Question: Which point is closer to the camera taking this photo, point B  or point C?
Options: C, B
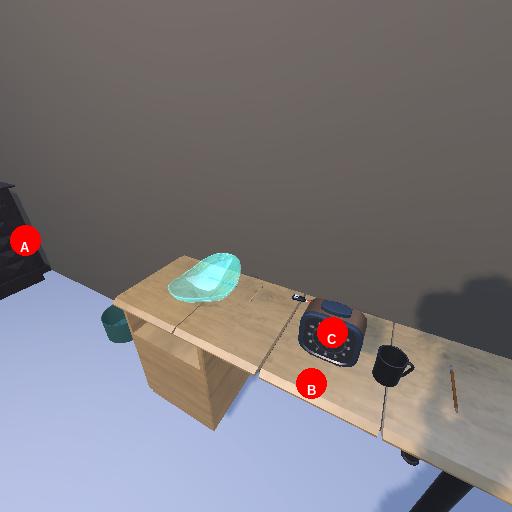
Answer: C